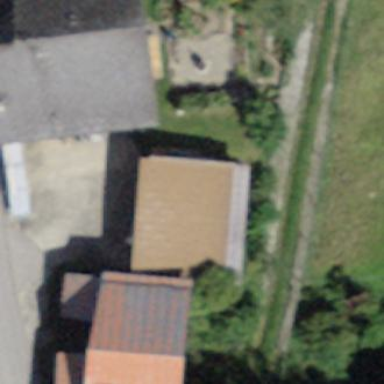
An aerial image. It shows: Simple house.